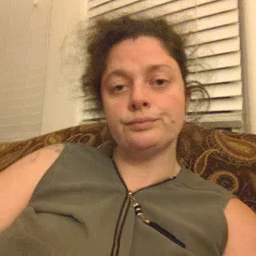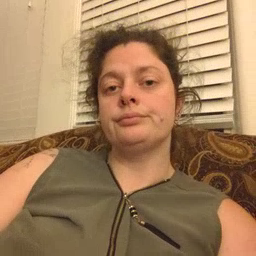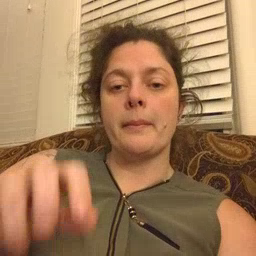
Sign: puzzle